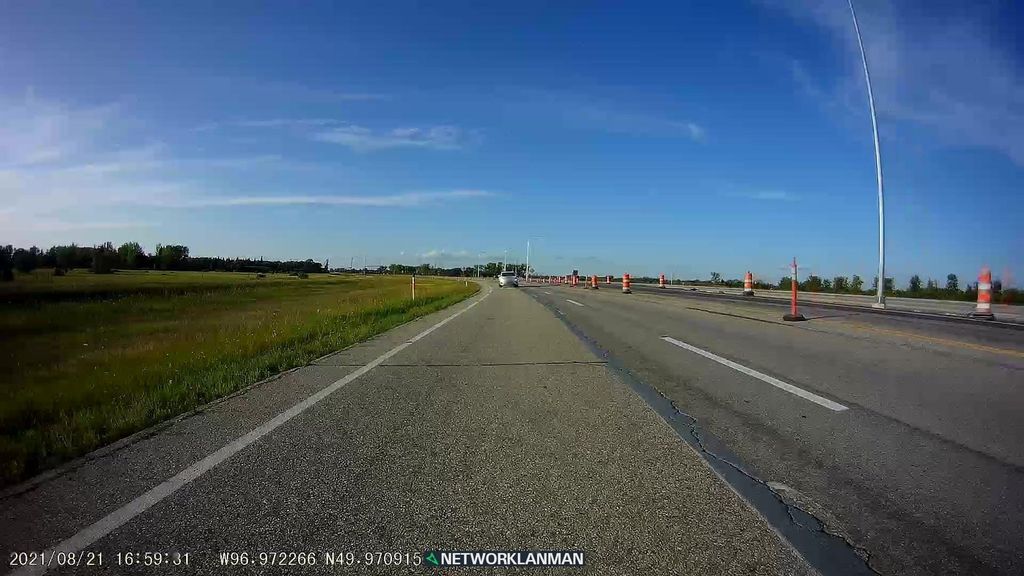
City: winnipeg